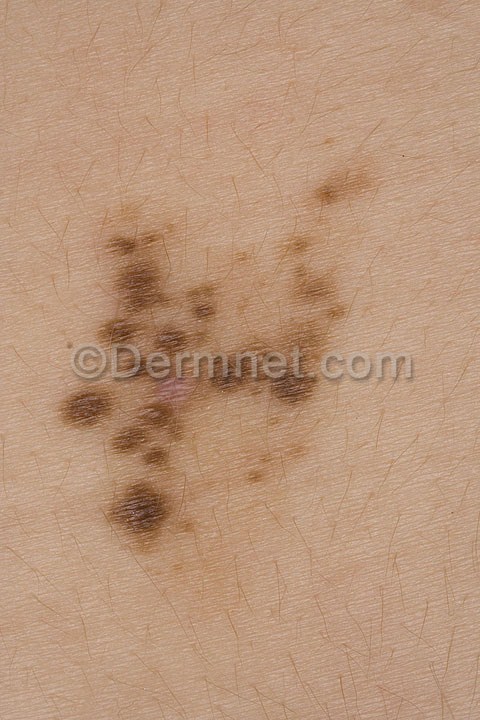
Disease: Melanoma Skin Cancer Nevi and Moles